Field crop: maize
Growth stage: 2
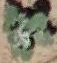
Species: chenopodium